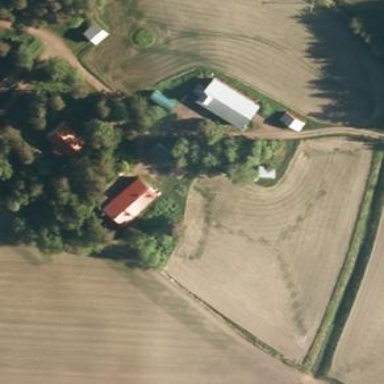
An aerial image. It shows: Farmyard area.